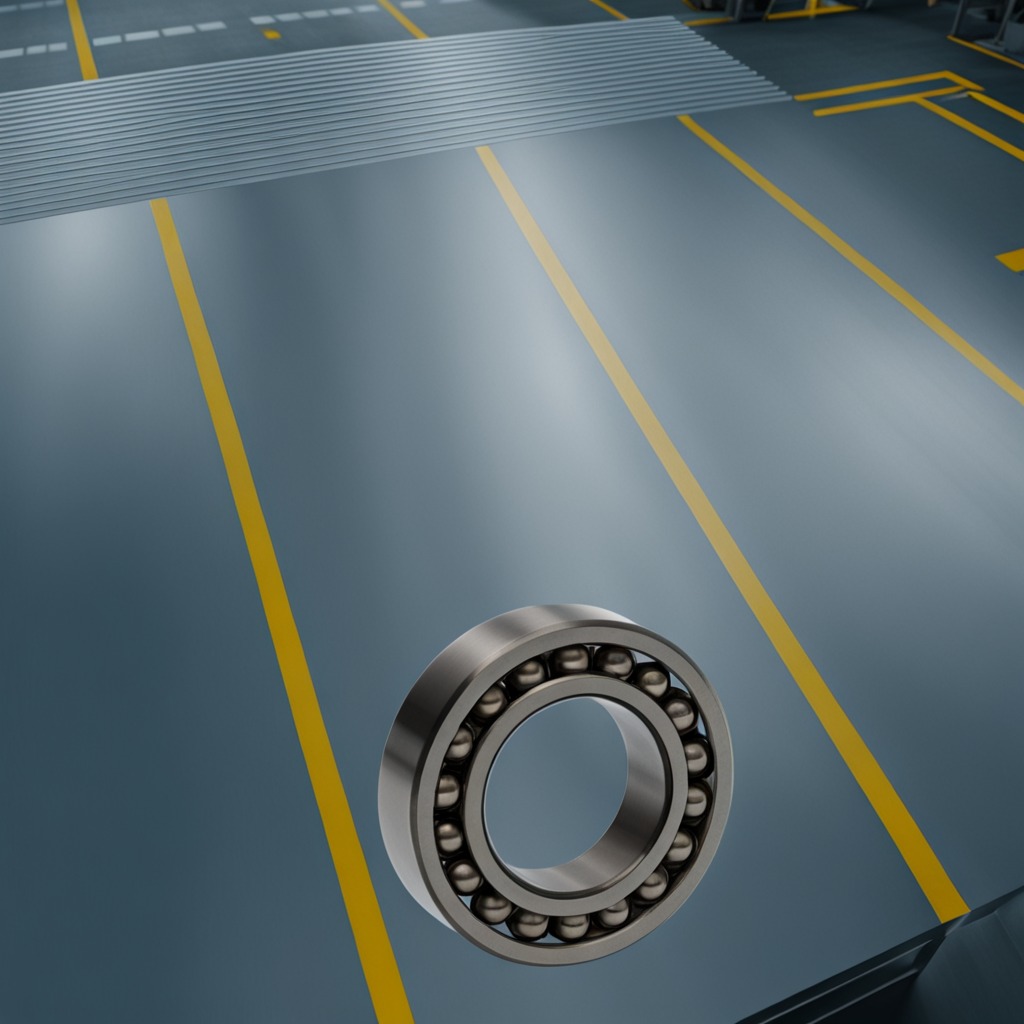
A metal ball bearing lies on a toolbox surface in an airplane hangar workshop 8K.